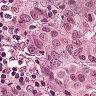
Metastatic tissue present: yes